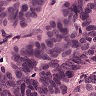
Metastatic tissue present: yes